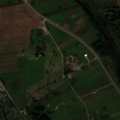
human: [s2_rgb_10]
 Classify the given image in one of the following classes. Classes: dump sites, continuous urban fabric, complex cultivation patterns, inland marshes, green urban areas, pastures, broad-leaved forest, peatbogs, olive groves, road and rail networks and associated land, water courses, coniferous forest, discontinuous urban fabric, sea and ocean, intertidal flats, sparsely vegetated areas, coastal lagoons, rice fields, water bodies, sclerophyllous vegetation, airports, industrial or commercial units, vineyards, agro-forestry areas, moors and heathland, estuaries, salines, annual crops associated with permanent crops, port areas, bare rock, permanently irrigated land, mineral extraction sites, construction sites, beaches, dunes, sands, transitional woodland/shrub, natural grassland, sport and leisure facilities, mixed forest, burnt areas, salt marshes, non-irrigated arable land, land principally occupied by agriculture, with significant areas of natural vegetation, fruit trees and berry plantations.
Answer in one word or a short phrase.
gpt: discontinuous urban fabric, non-irrigated arable land, pastures, complex cultivation patterns